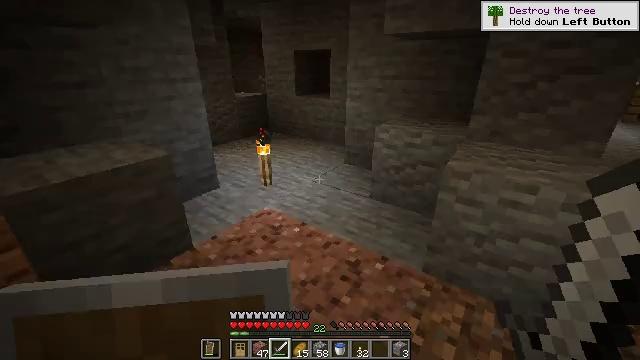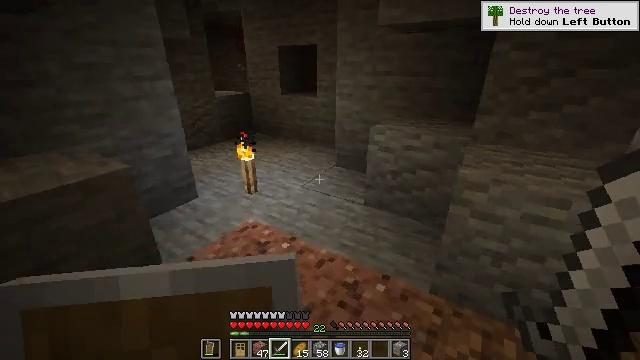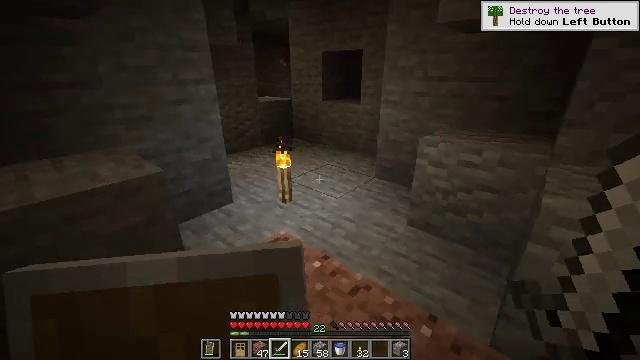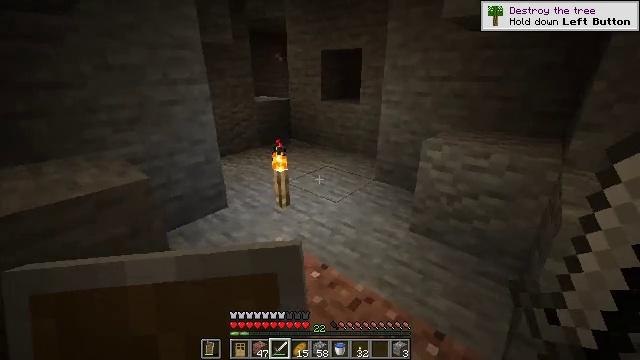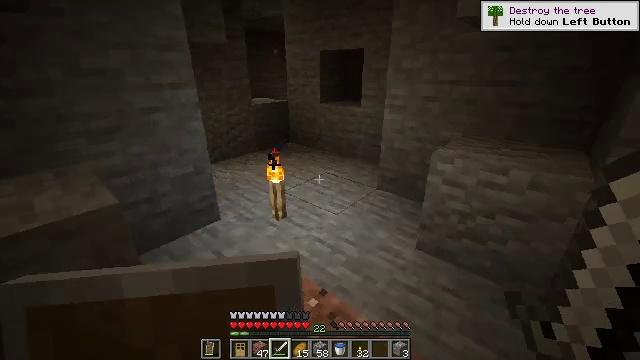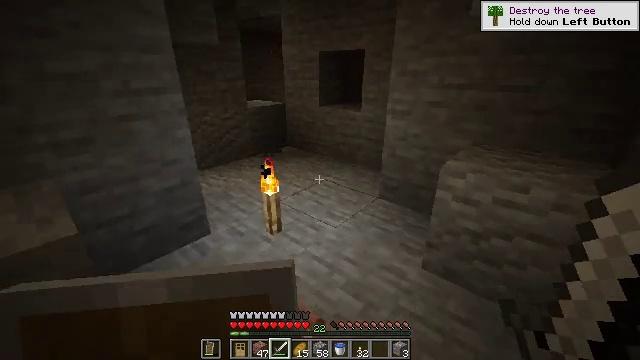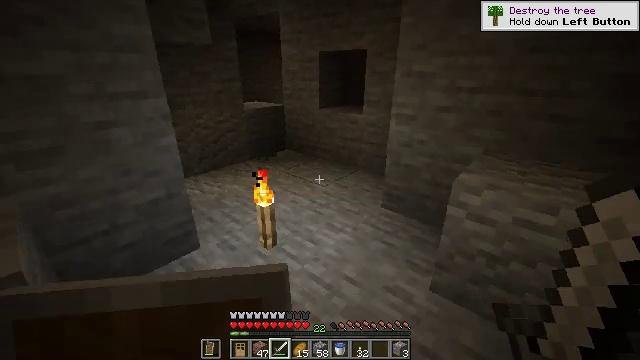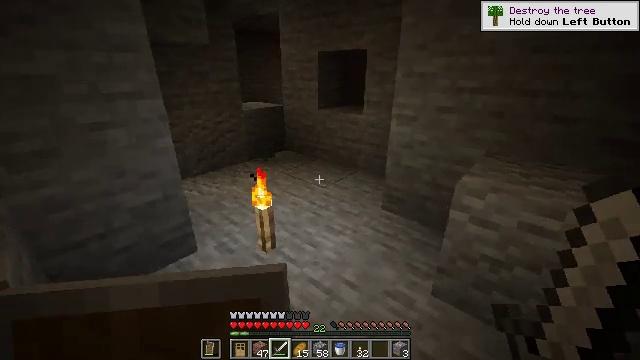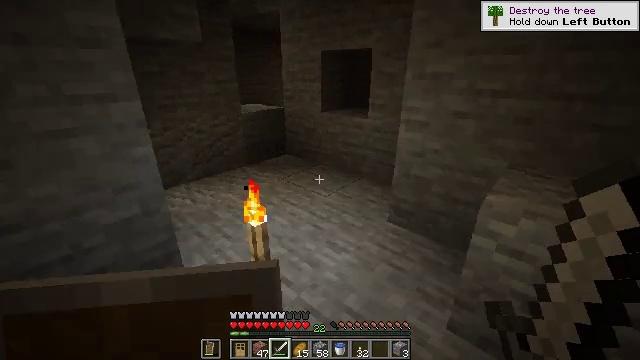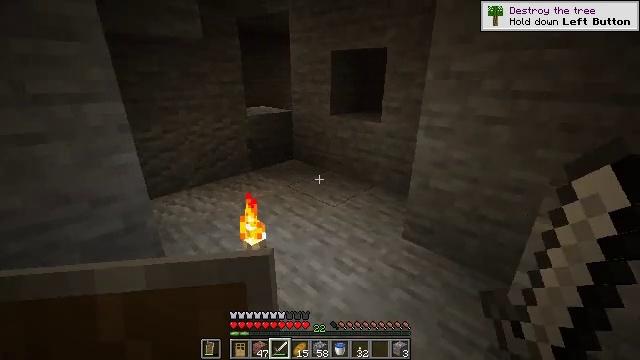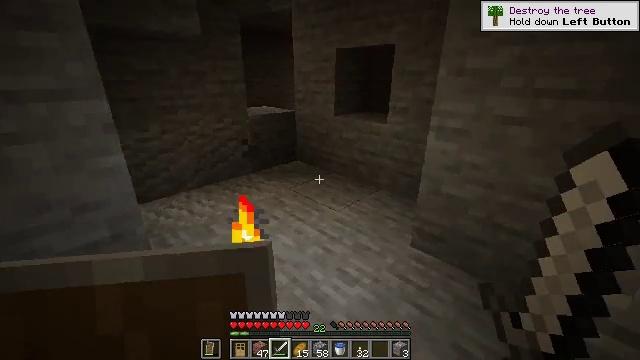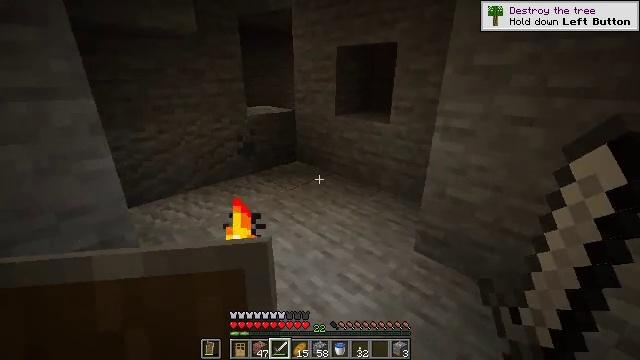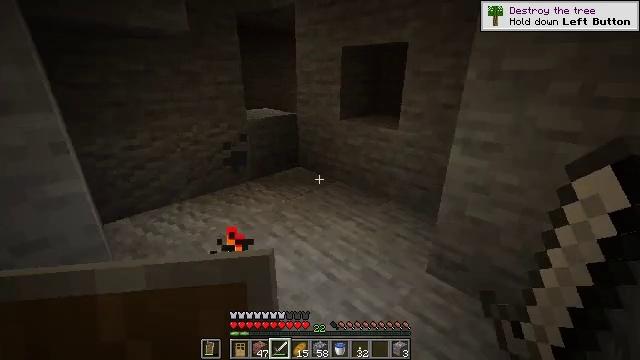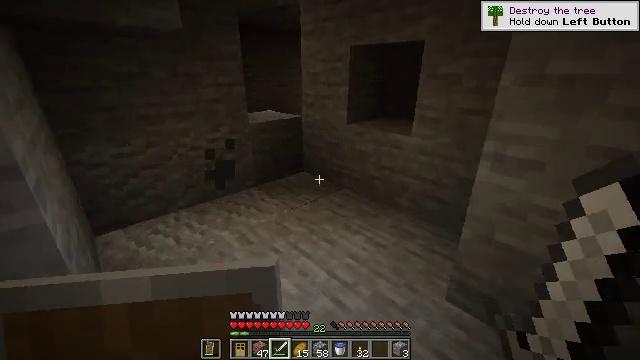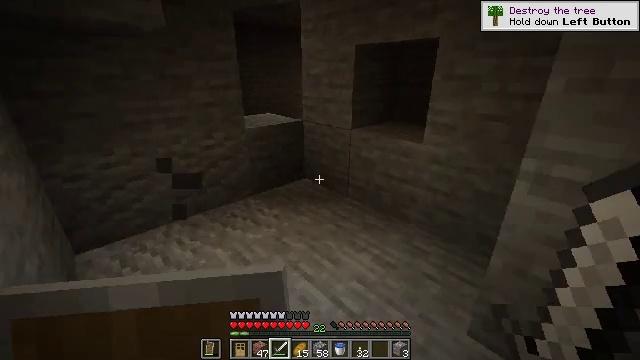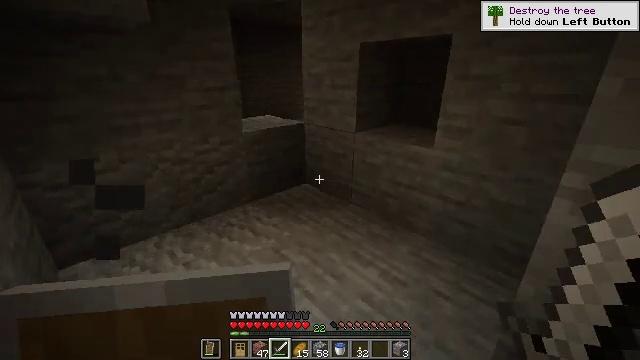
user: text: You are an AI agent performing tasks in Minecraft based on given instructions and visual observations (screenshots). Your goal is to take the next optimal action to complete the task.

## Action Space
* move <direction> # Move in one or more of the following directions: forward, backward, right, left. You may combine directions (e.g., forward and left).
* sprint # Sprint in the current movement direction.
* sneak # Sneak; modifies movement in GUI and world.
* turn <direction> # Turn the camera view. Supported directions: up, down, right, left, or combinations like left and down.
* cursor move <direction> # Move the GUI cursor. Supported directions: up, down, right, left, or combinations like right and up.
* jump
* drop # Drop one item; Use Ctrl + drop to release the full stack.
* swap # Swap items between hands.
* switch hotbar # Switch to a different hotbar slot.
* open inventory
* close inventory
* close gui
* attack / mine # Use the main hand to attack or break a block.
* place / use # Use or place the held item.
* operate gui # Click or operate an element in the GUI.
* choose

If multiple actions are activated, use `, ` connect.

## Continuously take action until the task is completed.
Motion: motion action
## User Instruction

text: Shovel up some gravel.
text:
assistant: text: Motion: move forward
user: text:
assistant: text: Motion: move forward, turn left and up
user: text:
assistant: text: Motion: move forward
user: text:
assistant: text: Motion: move forward
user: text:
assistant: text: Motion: move forward
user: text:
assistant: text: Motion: move forward
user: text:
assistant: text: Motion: move forward
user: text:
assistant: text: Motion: move forward
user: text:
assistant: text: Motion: move forward, turn left
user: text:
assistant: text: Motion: move forward
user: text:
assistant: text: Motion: move forward
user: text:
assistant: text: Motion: move forward
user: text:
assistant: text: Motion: move forward, turn left
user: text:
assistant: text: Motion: move forward
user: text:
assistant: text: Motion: move forward
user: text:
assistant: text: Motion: move forward
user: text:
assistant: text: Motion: move forward
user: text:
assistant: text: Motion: move forward
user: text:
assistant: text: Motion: move forward, turn left and down
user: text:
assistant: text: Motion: move forward
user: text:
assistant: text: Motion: move forward
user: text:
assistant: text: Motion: move forward, turn left
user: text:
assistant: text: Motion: move forward
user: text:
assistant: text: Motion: move forward
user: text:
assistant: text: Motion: move forward, turn down
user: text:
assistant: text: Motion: move forward
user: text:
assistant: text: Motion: move forward, turn down
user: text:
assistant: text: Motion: move forward, turn left and down
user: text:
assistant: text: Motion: move forward, turn left and down
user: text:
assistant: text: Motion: move forward, turn left and down